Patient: sex M, age 64
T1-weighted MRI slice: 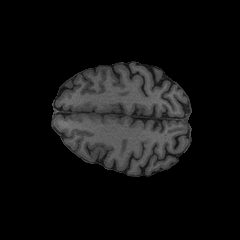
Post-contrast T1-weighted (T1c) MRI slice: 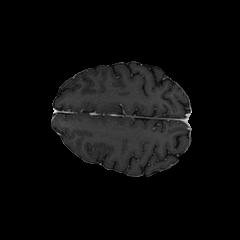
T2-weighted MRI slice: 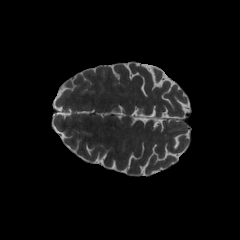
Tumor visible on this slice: no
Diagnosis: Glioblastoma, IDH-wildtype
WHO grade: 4